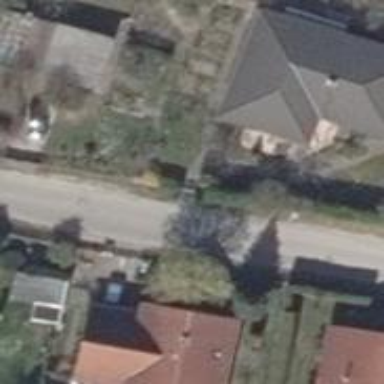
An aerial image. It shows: Driveway.